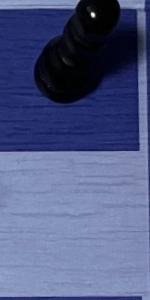
Label: Empty